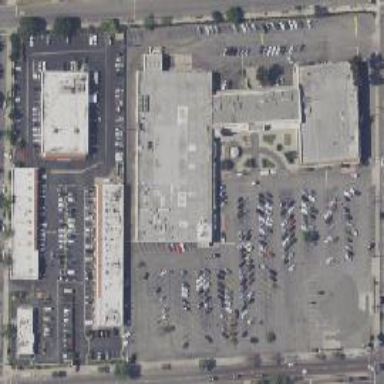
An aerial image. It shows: Retail area.